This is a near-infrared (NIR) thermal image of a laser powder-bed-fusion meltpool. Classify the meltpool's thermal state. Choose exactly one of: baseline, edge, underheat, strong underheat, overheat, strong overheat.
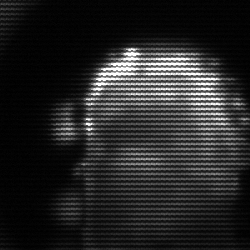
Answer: baseline